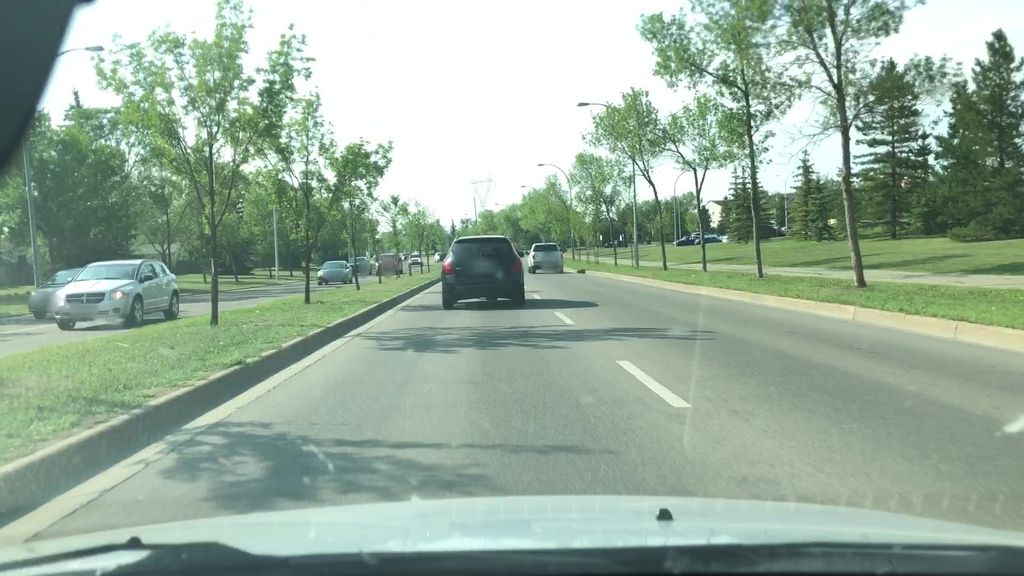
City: edmonton